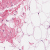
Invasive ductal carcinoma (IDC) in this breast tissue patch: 0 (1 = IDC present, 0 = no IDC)